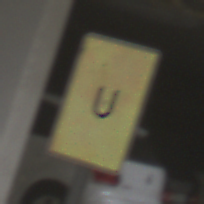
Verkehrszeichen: AnkuendigungOderFortsetzungUmleitungOhnePfeilsymbol
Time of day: Midday
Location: Roofed (Urban)
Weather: Overcast
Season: NotSpecified
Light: Artificial